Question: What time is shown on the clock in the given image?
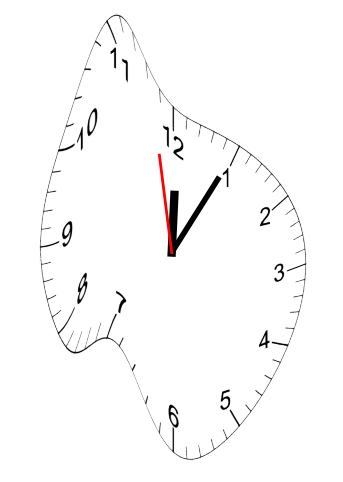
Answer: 12:04:58